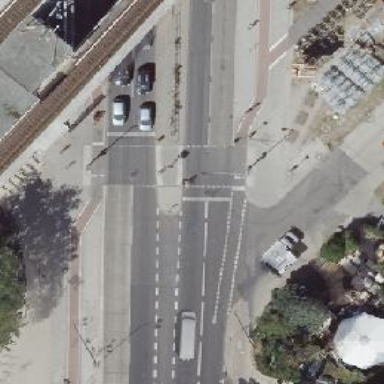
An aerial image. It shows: Footway crossing with traffic signals and island in the middle.